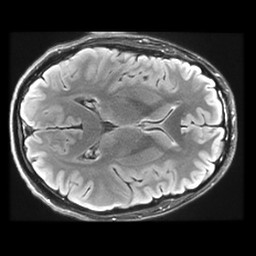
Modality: FLAIR
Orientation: axial
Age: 23
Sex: male
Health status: healthy
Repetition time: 12 s
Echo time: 0.09782 s